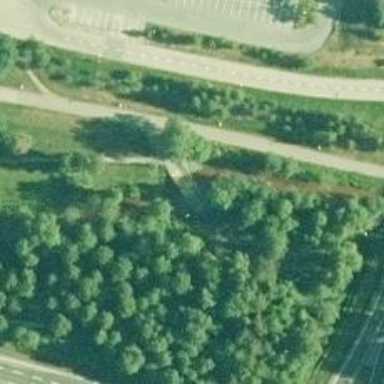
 designed for nordic skiing. The skiing track is groomed for both classic and skating techniques."